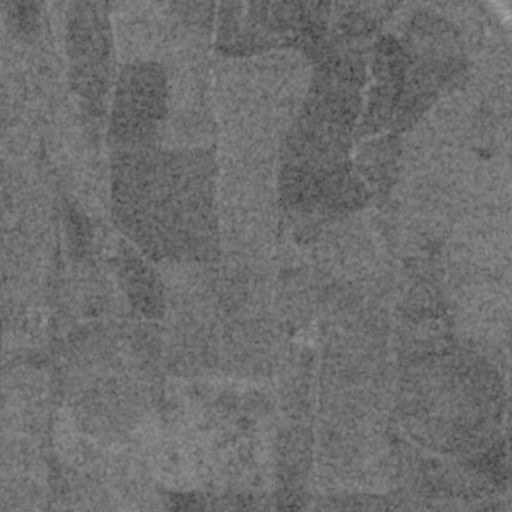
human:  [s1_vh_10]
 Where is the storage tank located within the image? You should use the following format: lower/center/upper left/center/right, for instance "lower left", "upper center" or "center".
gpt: The storage tank is located in the center left of the image.
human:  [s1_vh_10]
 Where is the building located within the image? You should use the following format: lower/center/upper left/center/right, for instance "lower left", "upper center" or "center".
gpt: The building is located in the center left of the image.
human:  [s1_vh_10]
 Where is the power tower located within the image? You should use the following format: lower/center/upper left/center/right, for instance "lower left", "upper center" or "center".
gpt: There is no power tower in the image.

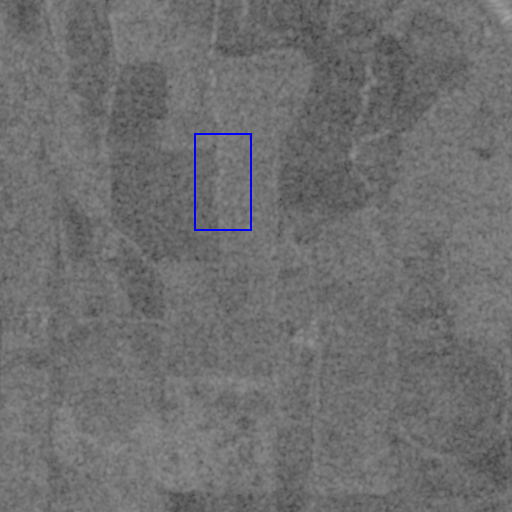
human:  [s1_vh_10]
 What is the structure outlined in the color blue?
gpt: There is no blue outline.
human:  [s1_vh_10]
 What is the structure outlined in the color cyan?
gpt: There is no structure outlined in cyan.